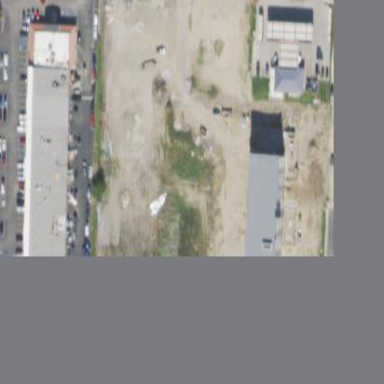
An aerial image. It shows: Parking area with asphalt surface.